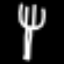
Label: fork